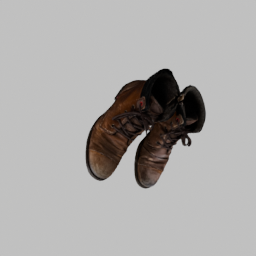
Label: people